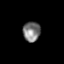
Tissue: prostate
Cell type: T cells
Senescence score: 0.6845
Nuclear area (px): 340
Mean DAPI intensity: 123.003